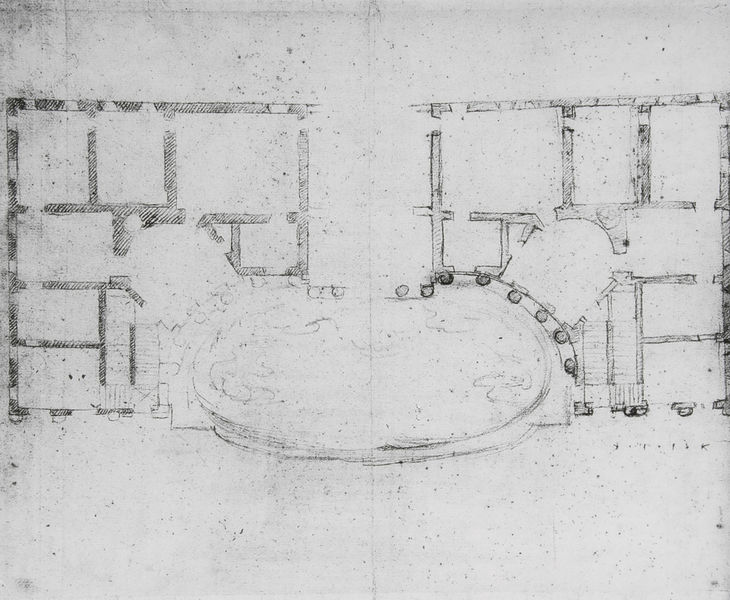
Titel: Entwurf für einen Palast der Chigi mit Brunnen an der Piazza Colonna, Rom
Künstler: Pietro da Cortona
Standort: Rom
Institution: Biblioteca Apostolica Vaticana
Schlagwörter: baum, feder, flügel, wasser, weiß, bäume, see, teich, fenster, frankreich, grau, raum, schwarz, skizze, säule, säulen, tür, zeichnung, zimmer, anlage, gebäude, haus, park, parkanlage, schloss, wand, architektur, barock, nass, büsche, blatt, brunnen, oval, rund, garten, wellen, papier, bogen, türen, mauer, hecke, linien, hof, platz, pilaster, saal, querformat, treppe, treppen, symmetrie, metall, rechtecke, wände, eingang, tusche, innenhof, wohnhaus, eckig, palast, kohle, becken, schraffur, schwarzweiß, schraffiert, bleistift, kugeln, räume, entwurf, kunst, jagd, altar, halbrund, quadrate, villa, mauern, residenz, apsis, konstruktion, kapelle, vorhof, zufahrt, plan, grundstück, geometrie, bau, labyrinth, bauen, grundriss, bauwerk, aufriss, bauplan, enfilade, vorplatz, rundbau, erdgeschoss, lageplan, artrium, rundriss, ocal, säle, basin, elipse, zimer, dreiflügel, ova, doppelseitig, frundriss, zimmr, eiongang, räum, lohle, skizze+, röume, außenriss